Aerial crown-view tile of a tropical tree (Barro Colorado Island, Panama), acquired 20240918:
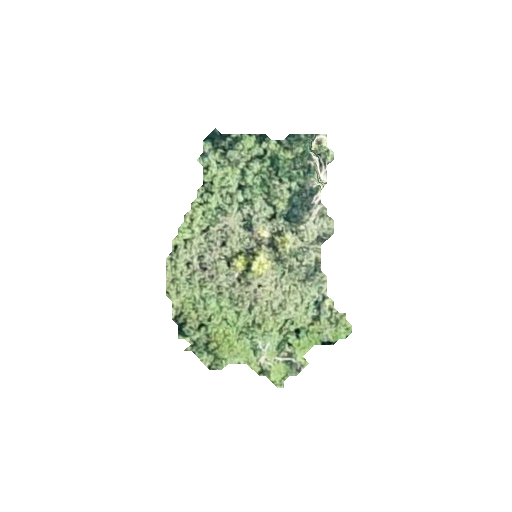
Species: Trichilia tuberculata
GBIF accepted scientific name: Trichilia tuberculata
Crown area: 52.025 m²